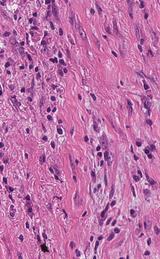
Tumor epithelial tissue: no
Tumor-associated stroma tissue: yes
Normal tissue: no